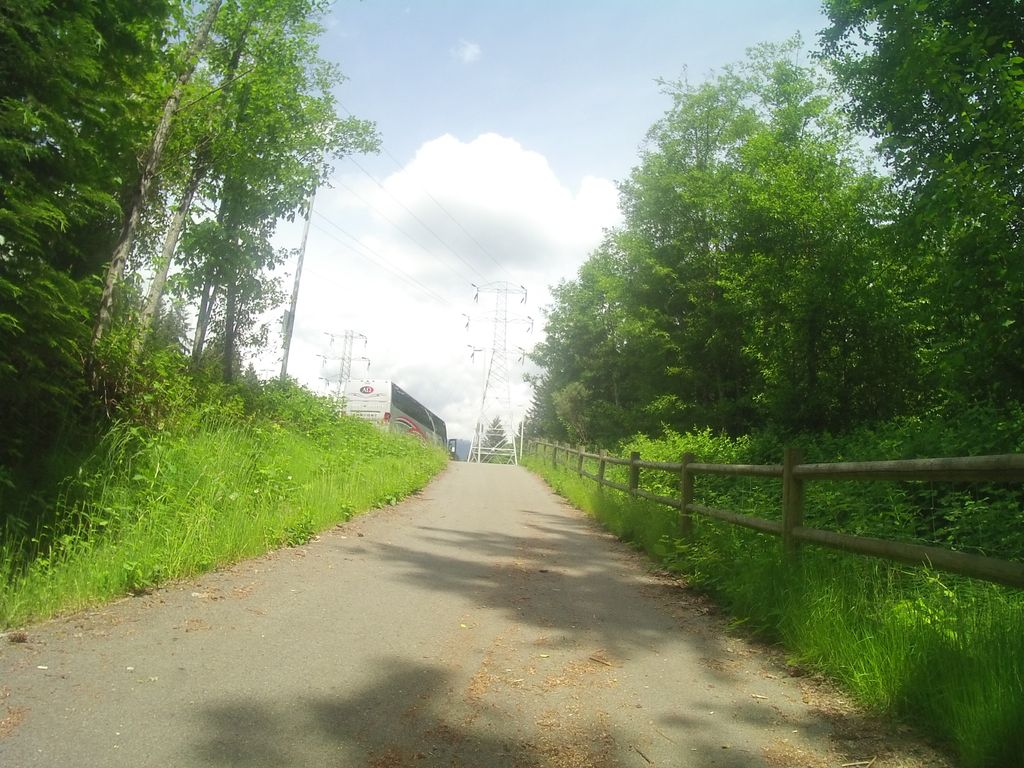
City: vancouver